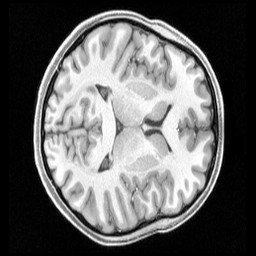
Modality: T1w
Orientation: axial
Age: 24
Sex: female
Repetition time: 2.4 s
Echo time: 0.00222 s